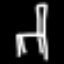
Label: chair